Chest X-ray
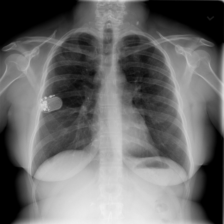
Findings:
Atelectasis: negative
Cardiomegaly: negative
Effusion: negative
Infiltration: negative
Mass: negative
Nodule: positive
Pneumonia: negative
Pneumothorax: negative
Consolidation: positive
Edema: negative
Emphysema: negative
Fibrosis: negative
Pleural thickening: negative
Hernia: negative